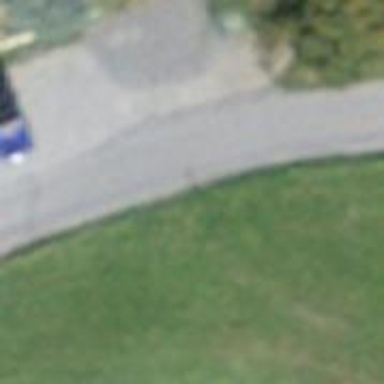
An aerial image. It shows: Bus stop along the road.